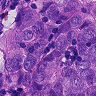
Metastatic tissue present: yes